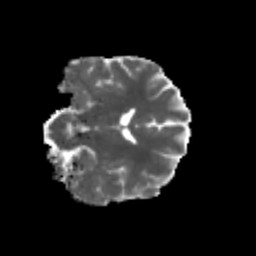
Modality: MD
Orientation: coronal
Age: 23
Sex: male
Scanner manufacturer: siemens
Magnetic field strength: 3 T
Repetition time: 3.5 s
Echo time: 0.113 s